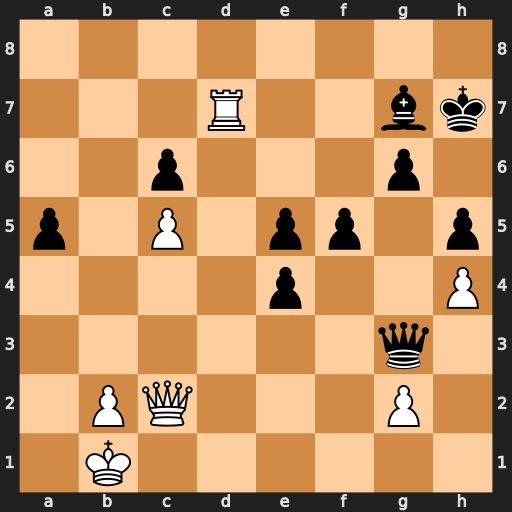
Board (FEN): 8/3R2bk/2p3p1/p1P1pp1p/4p2P/6q1/1PQ3P1/1K6
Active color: w
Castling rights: -
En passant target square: -
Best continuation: Qc4 Qxh4 Qf7